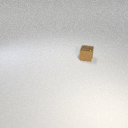
small brown metal cube